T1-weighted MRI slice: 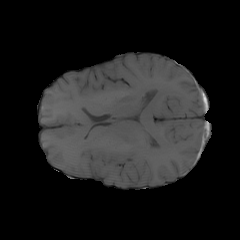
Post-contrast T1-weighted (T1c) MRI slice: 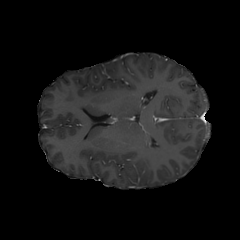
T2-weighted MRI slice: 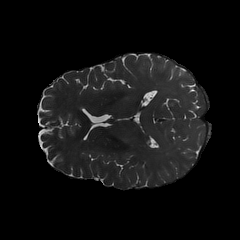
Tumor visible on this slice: no